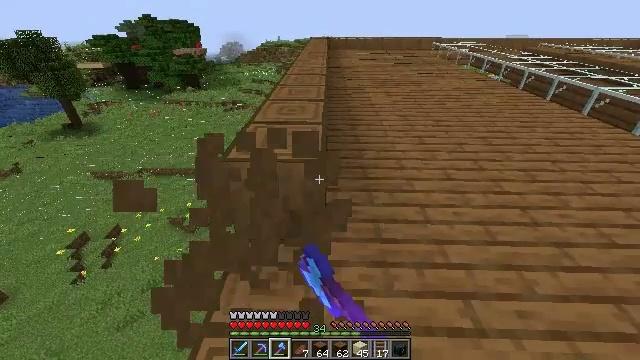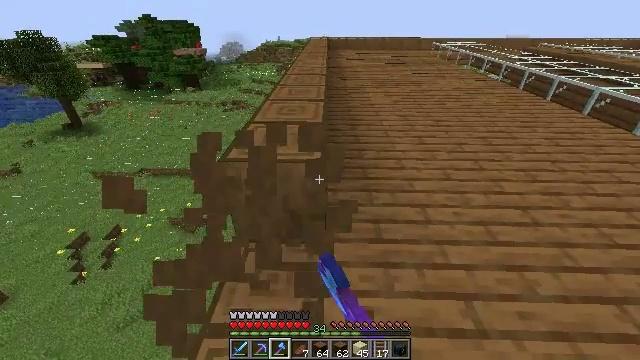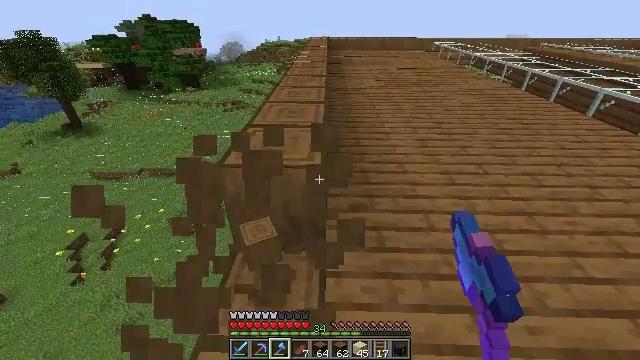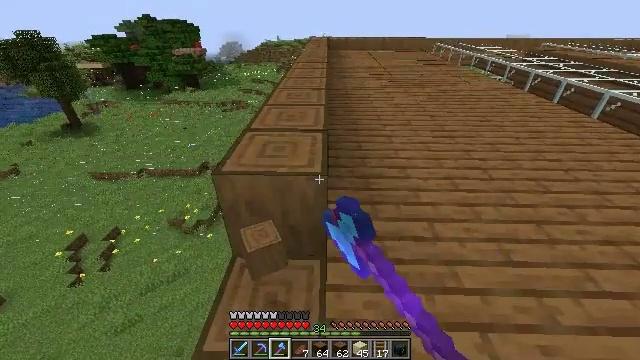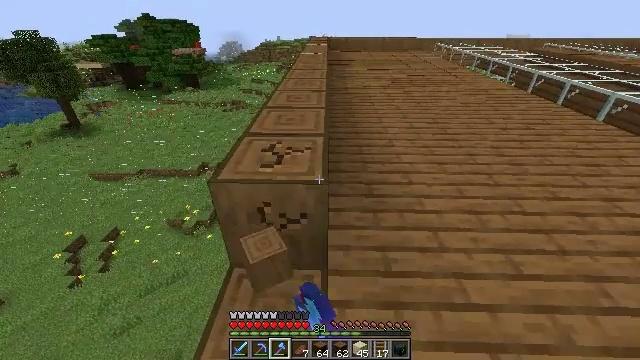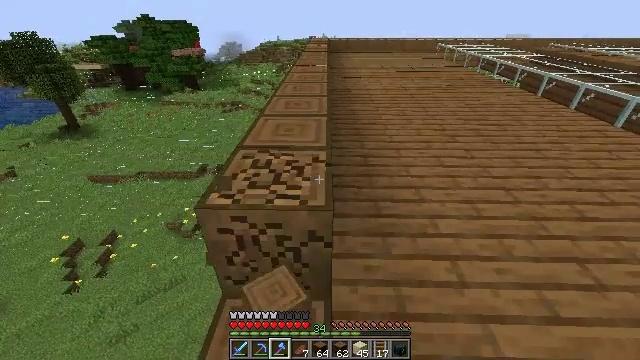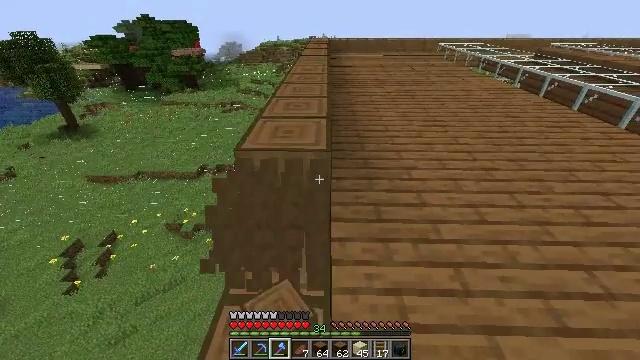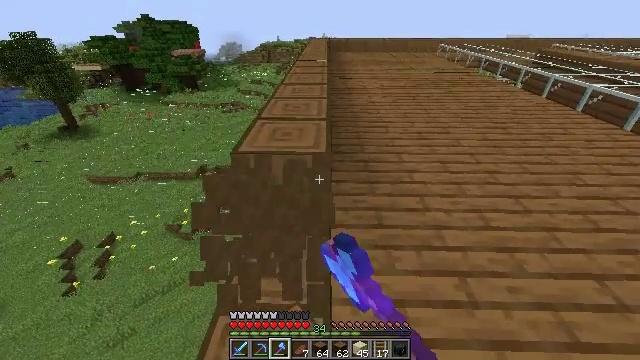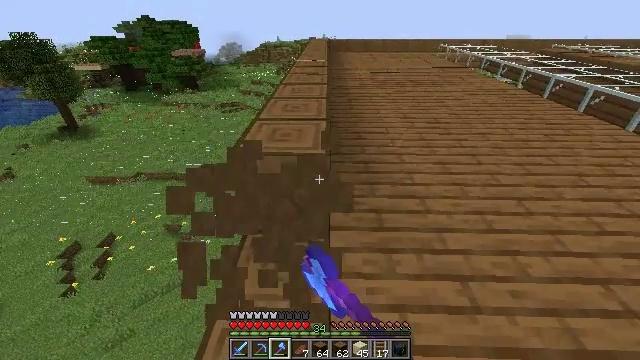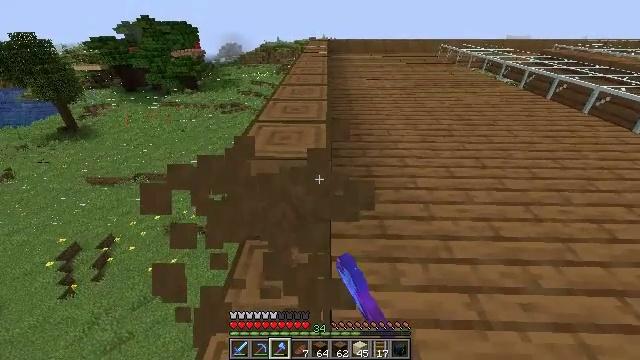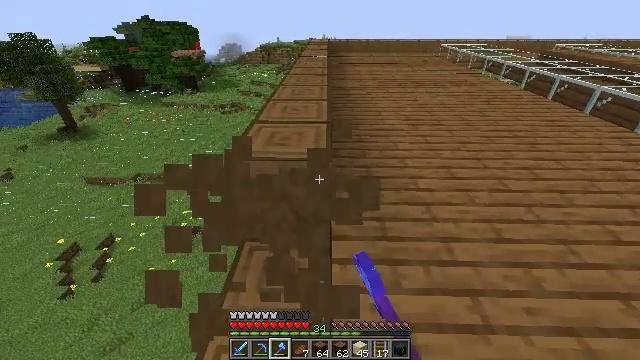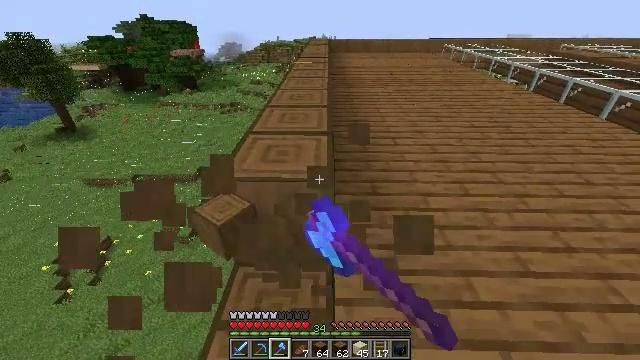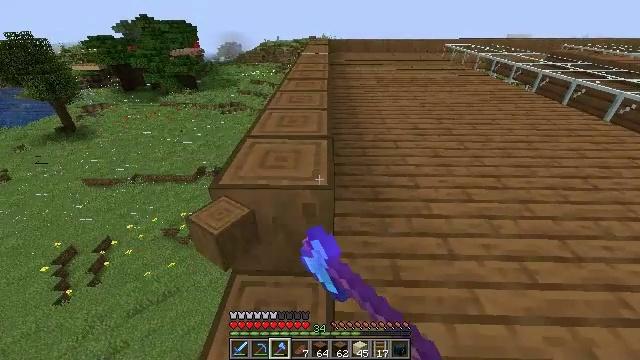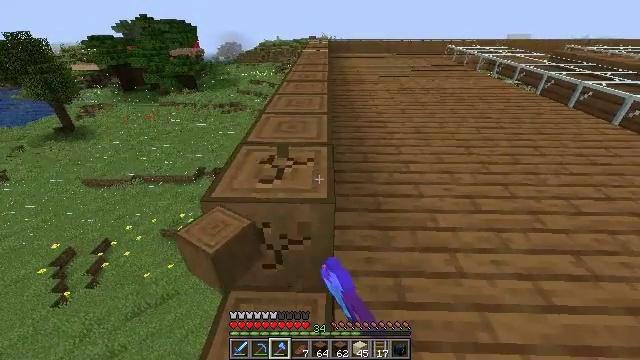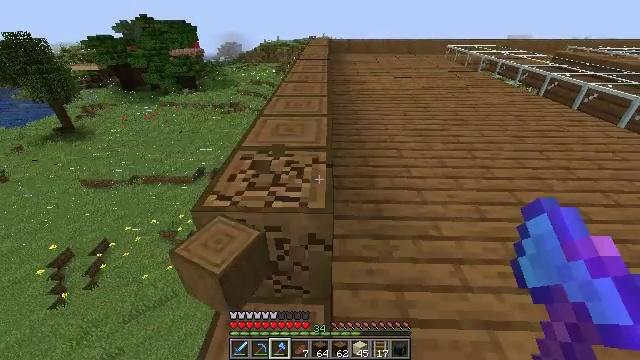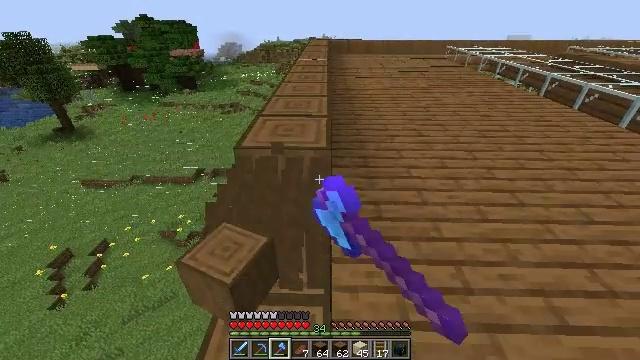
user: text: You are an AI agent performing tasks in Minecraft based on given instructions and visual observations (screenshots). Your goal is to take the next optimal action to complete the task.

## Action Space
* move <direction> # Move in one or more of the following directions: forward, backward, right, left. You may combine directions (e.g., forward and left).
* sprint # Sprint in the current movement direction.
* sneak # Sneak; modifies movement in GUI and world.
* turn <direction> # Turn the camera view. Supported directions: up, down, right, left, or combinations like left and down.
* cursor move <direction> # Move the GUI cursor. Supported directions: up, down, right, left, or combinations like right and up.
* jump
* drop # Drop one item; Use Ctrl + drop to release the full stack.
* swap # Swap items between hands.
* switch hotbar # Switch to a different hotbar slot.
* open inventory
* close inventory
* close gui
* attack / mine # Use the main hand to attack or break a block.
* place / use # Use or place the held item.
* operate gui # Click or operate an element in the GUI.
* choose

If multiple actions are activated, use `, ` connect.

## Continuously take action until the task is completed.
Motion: motion action
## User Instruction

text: Attack the stripped spruce log to gather it.
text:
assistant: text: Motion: attack / mine
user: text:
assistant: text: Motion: move forward, attack / mine
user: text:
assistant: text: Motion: move forward, attack / mine
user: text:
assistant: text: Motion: move forward, attack / mine
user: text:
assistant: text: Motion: move forward, attack / mine
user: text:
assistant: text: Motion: attack / mine
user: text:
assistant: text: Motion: attack / mine
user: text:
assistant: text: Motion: attack / mine
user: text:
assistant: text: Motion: move forward, attack / mine
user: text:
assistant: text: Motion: move forward, attack / mine
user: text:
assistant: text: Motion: move forward, attack / mine
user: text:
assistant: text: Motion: move forward, attack / mine
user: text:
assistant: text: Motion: attack / mine
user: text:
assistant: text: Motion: attack / mine
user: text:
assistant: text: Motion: attack / mine
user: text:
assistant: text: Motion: attack / mine
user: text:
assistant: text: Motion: attack / mine
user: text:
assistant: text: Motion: attack / mine
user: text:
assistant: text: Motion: attack / mine
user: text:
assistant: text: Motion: attack / mine
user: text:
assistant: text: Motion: attack / mine
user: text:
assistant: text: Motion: attack / mine
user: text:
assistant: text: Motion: attack / mine
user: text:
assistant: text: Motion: turn up, attack / mine
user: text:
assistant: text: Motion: turn up, attack / mine
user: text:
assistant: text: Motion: turn up, attack / mine
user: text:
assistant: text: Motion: turn up, attack / mine
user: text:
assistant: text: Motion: turn up, attack / mine
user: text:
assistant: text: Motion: attack / mine
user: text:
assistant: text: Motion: attack / mine